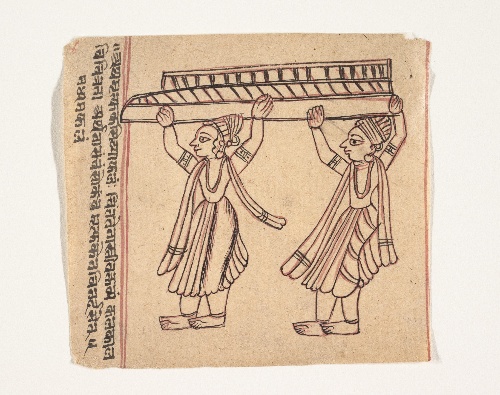
Date: ca. 1800
Object type: Folio
Classification: Paintings
Medium: Ink and washes of pink on paper
Culture: India
Dimensions: 4 1/4 x 4 11/16 in. (10.8 x 11.9 cm)
Department: Asian Art
Credit line: Gift of Daniel J. Slott, 1977
Accession year: 1977
Repository: Metropolitan Museum of Art, New York, NY
Tags: Men|Boats